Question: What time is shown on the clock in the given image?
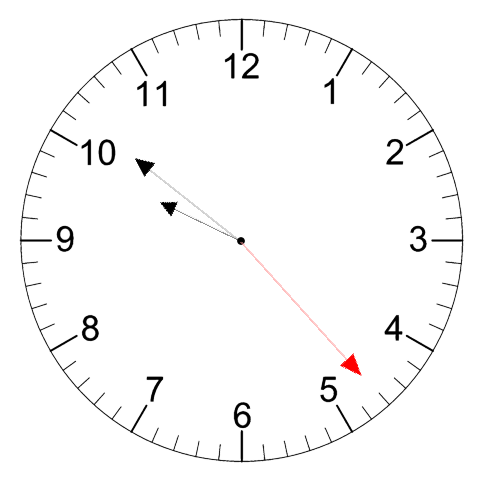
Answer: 09:51:23